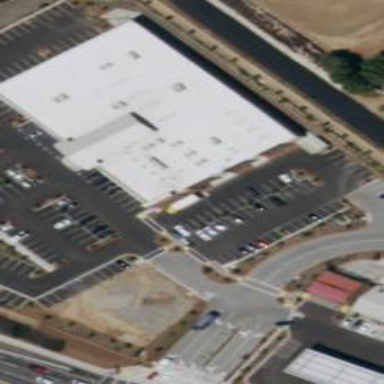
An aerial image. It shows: Commercial building that houses fitness center.